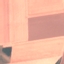
Land use / land cover: AnnualCrop